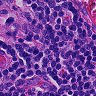
Metastatic tissue present: no